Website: macys
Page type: customer-info-address
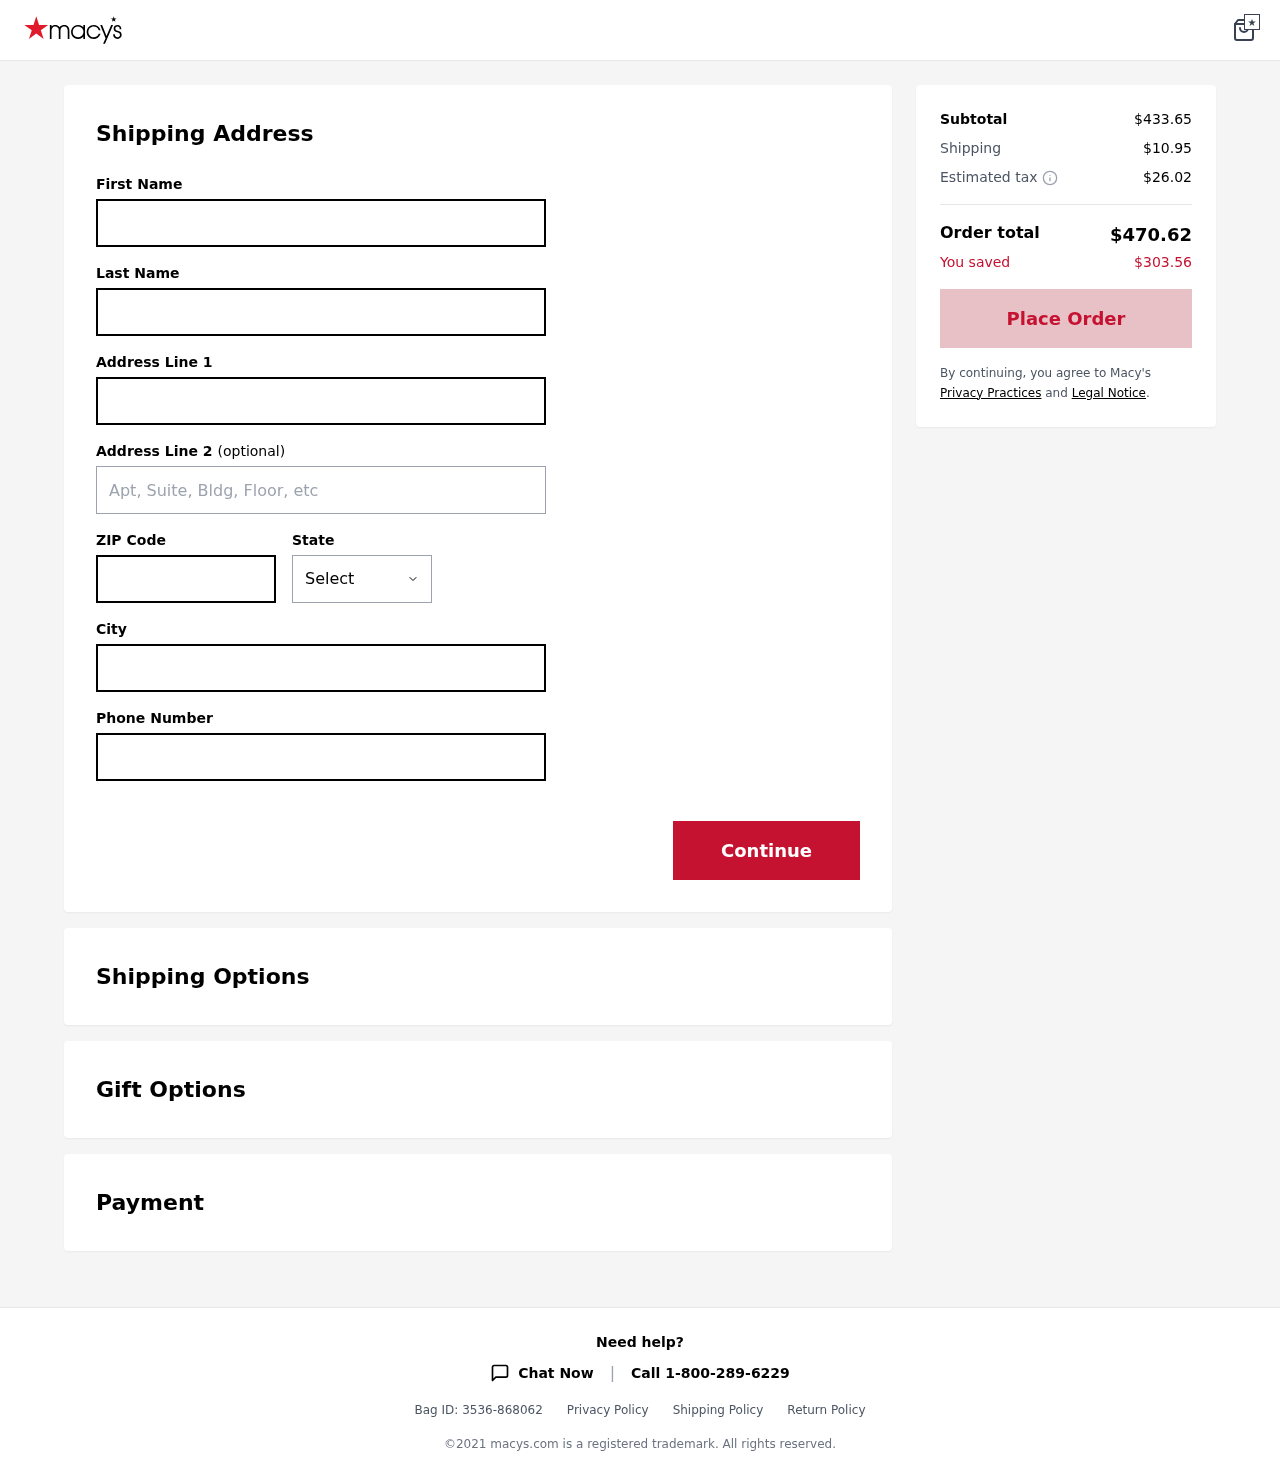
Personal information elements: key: PII_CITY
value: Haleyton
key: PII_FIRSTNAME
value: Billy
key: PII_LASTNAME
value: Johnson
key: PII_PHONE
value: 6053610446
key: PII_POSTCODE
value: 30377
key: PII_STATE
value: Louisiana
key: PII_STREET
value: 0175 Edward Stream
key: PII_STREET2
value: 56174 Luke Garden Apt. 887
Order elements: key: ORDER_SUBTOTAL
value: $433.65
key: ORDER_SHIPPING_COST
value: $10.95
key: ORDER_TAX
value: $26.02
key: ORDER_TOTAL
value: $470.62
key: ORDER_SAVINGS
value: $303.56